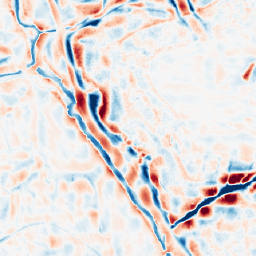
Category: wavelet
Decomposition family: wavelet_biorthogonal
Decomposition parameters: wavelet: bior4.4
level: 4
Upsampling method: nearest
Upsampling parameters: scale: 2
Upsampling scale: 2